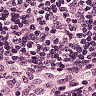
Metastatic tissue present: no